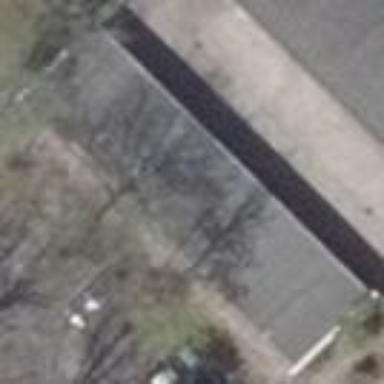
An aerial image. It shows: Group of garages.